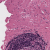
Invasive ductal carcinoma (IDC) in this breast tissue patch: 0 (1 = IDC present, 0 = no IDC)